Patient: sex F, age 36
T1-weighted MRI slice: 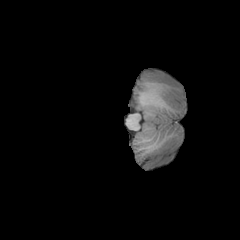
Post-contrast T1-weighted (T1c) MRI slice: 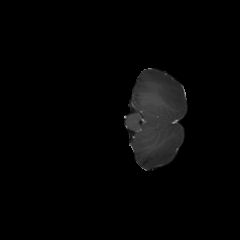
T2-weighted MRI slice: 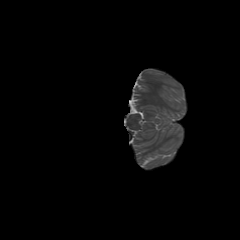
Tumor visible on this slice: no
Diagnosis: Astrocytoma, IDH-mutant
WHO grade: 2